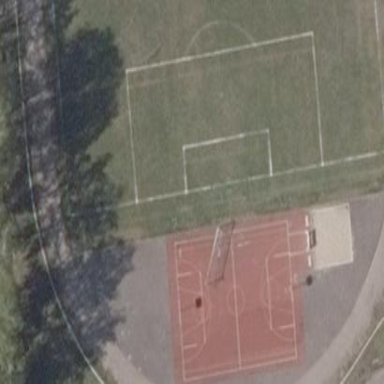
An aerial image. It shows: Basketball court in the leisure land pitch.